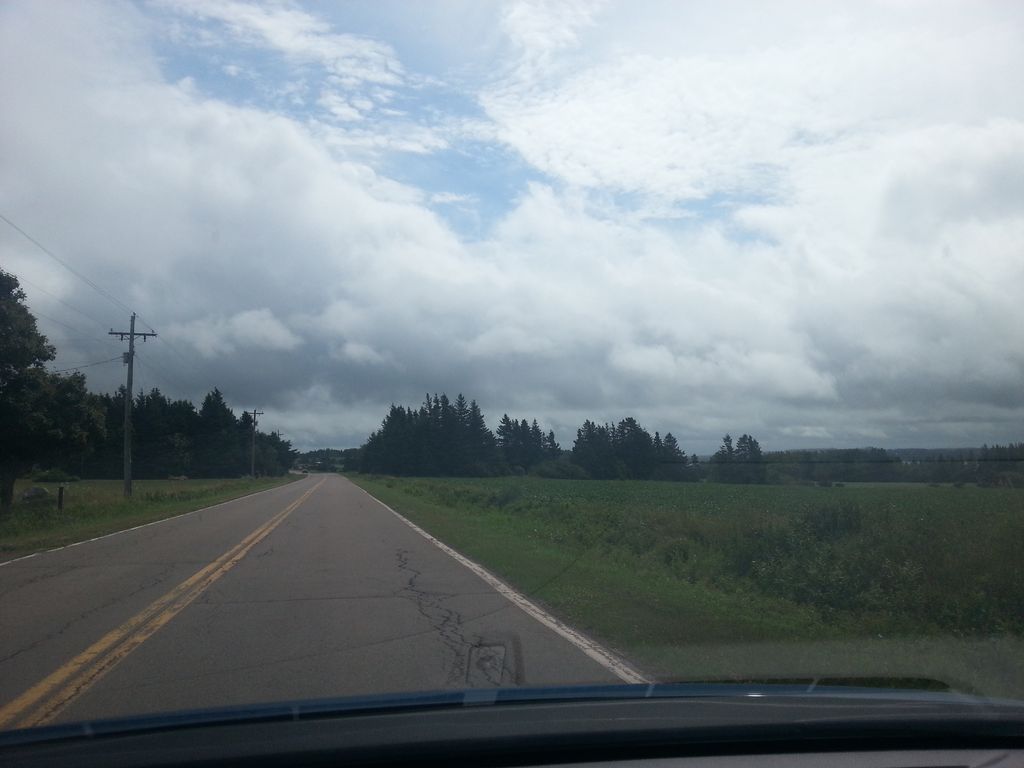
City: charlottetown